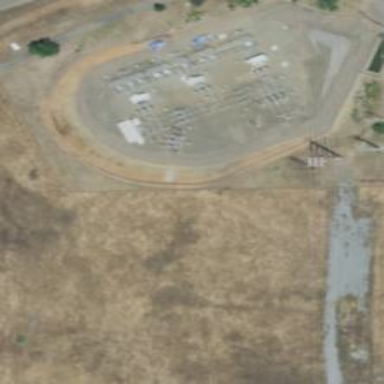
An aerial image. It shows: Power substation.